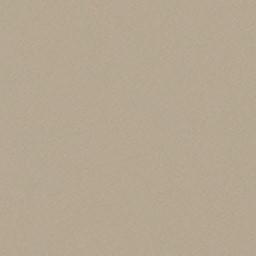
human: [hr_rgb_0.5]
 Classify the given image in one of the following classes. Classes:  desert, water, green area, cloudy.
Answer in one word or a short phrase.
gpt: desert